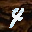
Label: 4